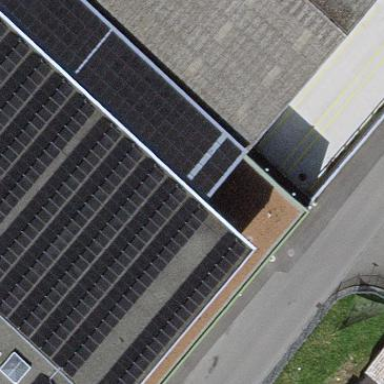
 consisting of solar photovoltaic panels."